Interaction volume radius: 5 \u00c5
Interaction volume height: 35 \u00c5
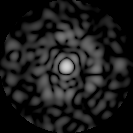
Disorder parameter: 0.7711